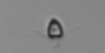
Label: Pyramimonas